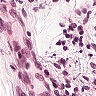
Metastatic tissue present: no